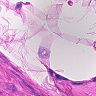
Metastatic tissue present: no